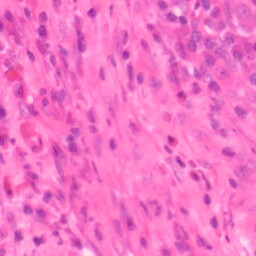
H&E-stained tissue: Colon